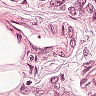
Metastatic tissue present: yes